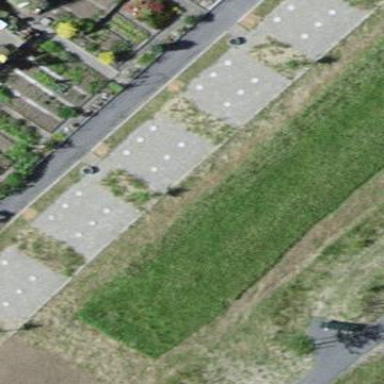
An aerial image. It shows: Plot in the allotments.